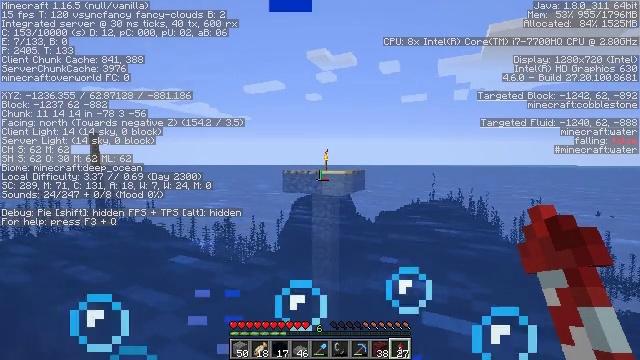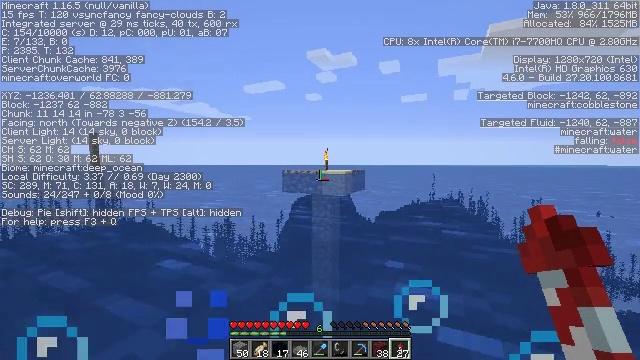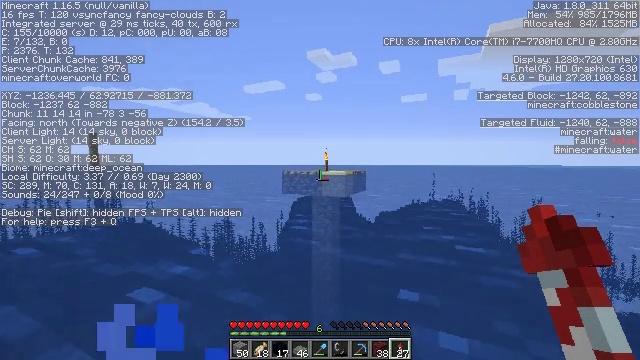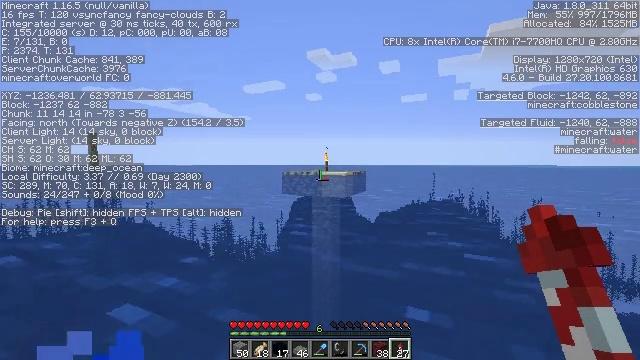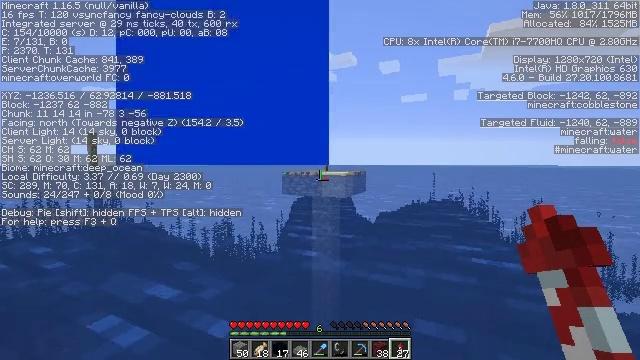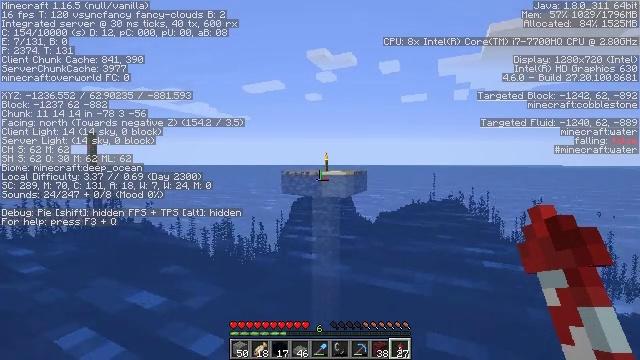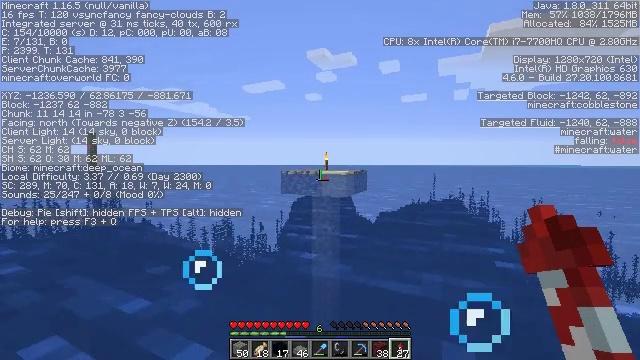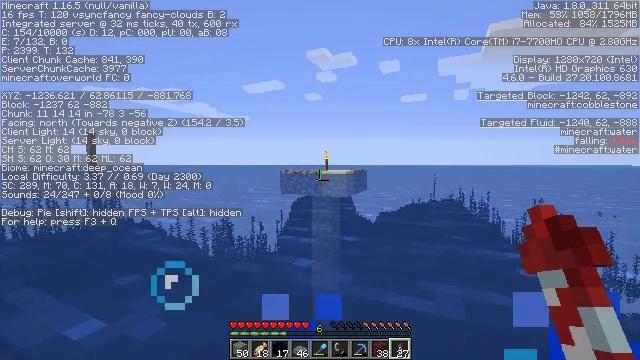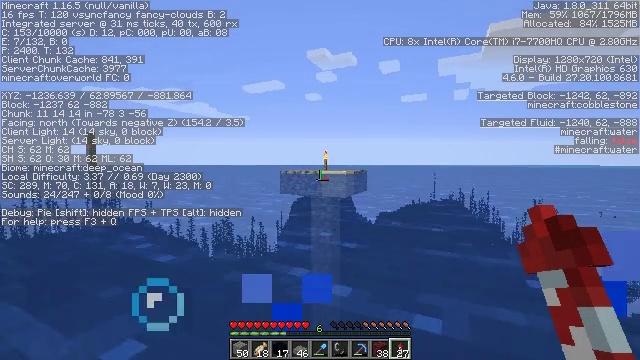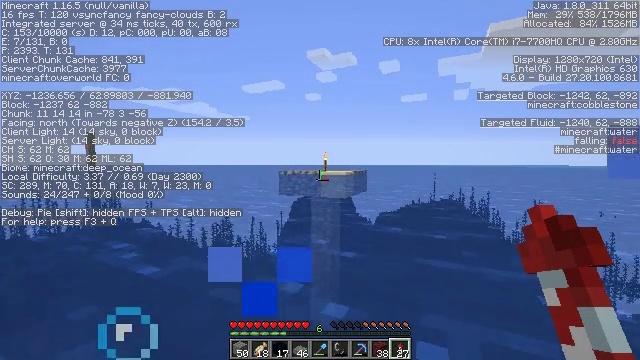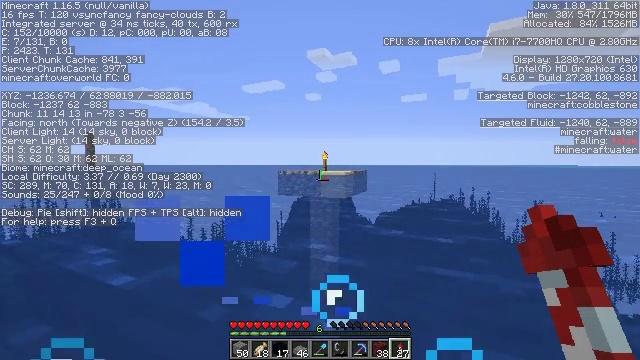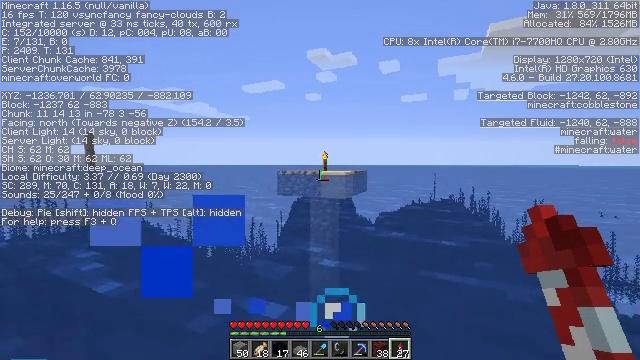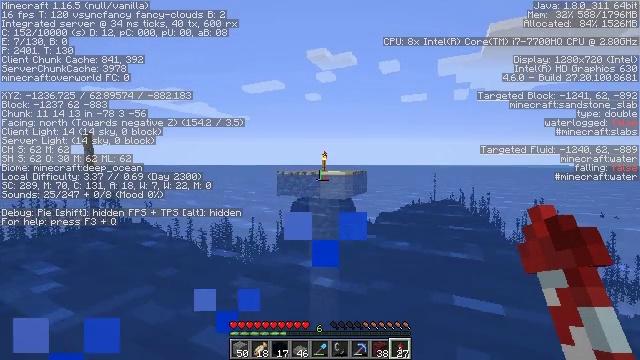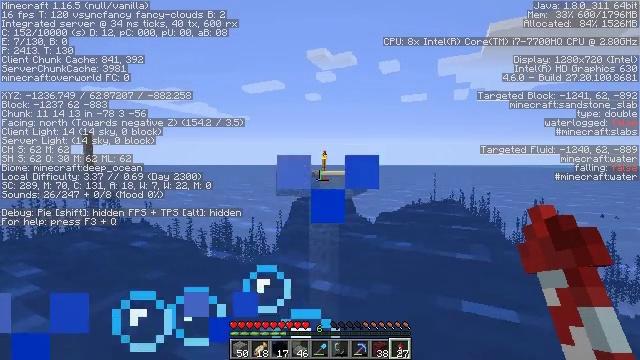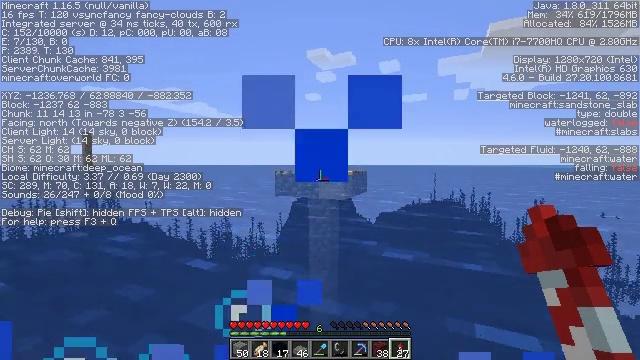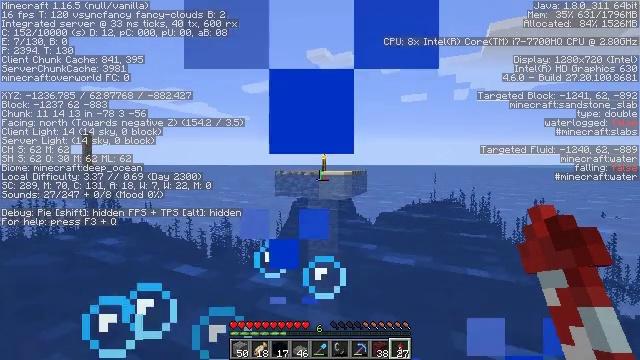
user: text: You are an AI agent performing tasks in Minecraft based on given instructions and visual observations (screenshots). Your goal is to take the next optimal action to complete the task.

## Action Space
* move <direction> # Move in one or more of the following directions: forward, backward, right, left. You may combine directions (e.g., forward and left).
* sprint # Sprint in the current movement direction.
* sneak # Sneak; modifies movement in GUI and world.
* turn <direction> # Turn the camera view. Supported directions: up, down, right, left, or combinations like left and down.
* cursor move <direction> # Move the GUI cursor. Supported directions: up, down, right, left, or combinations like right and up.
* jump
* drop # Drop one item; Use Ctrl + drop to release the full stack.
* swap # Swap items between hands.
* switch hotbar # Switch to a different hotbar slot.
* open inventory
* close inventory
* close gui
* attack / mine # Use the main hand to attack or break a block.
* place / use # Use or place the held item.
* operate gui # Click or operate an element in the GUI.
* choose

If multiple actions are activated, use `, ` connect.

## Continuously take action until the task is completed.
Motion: motion action
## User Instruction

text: Collect black concrete powder by breaking it.
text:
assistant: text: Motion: move forward, jump
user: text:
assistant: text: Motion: move forward, jump
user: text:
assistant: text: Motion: move forward and move right, jump
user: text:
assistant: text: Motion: move forward and move right, jump
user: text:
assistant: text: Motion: move forward and move right, jump
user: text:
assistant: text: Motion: move forward and move right, jump
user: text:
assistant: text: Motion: move forward and move right, jump
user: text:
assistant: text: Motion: move forward and move right, jump
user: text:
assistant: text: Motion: move forward and move right, jump
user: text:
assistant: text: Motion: move forward, jump
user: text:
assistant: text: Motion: move forward, jump
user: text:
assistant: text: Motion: move forward, jump
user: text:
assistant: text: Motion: move forward and move right, jump
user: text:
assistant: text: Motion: move forward and move right, jump
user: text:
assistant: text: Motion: move forward and move right, jump
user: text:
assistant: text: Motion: move forward and move right, jump
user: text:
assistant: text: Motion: move forward and move right, jump
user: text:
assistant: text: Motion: move forward and move right, jump
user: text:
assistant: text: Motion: move forward and move right, jump
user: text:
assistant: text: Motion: move forward and move right, jump
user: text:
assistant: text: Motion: move forward and move right, jump
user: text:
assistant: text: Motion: move forward and move right, jump
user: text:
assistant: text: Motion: move forward and move right, jump
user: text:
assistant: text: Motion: move forward and move right, jump
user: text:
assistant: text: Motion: move forward and move right, jump
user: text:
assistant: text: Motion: move forward and move right, jump
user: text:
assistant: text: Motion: move forward and move right, jump
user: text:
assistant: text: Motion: move forward and move right, jump
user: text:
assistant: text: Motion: move forward and move right, jump
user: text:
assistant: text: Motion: move forward and move right, jump